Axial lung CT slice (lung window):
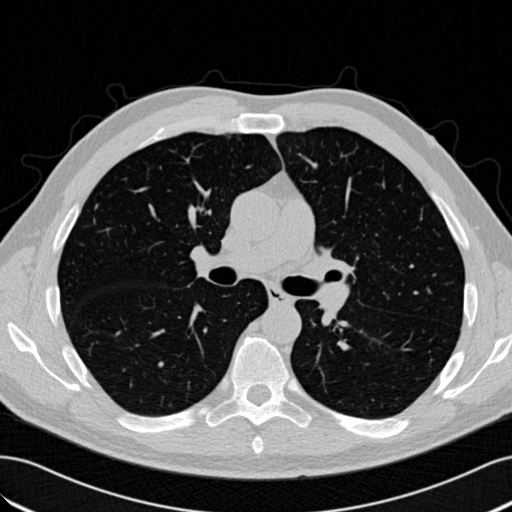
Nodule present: no